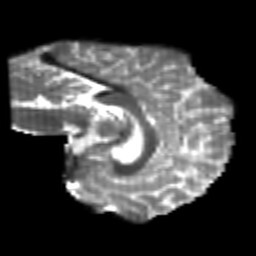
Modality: T2w
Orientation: sagittal
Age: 22
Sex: female
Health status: healthy
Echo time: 0.074 s